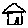
Label: house